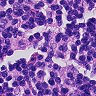
Metastatic tissue present: no